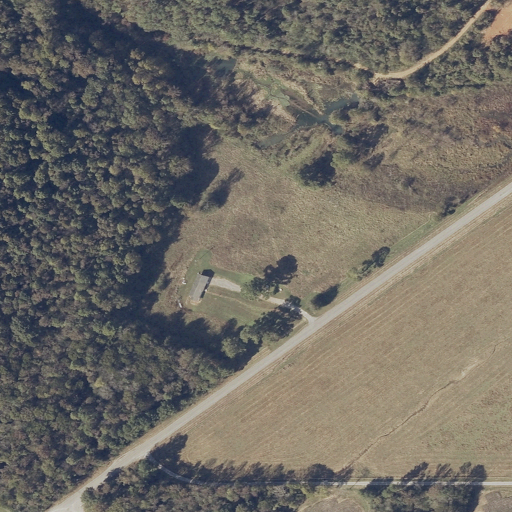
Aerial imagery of valley in Alabama named Back Hollow containing pasture, deciduous forest, cultivated crops, mixed forest, open development, low intensity development, shrub, evergreen forest, grassland, and open water